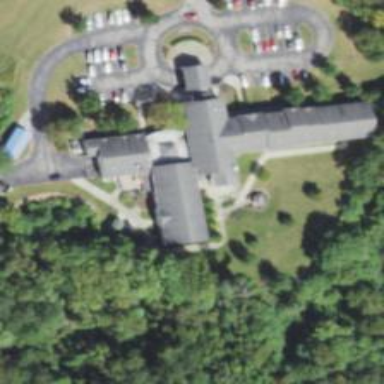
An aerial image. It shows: Nursing home.